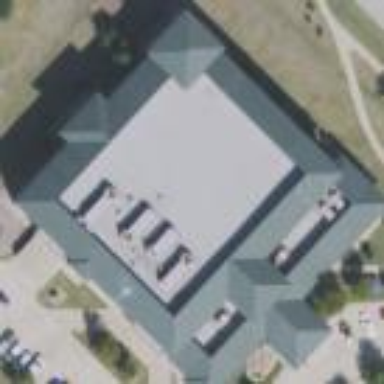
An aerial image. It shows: Library building.